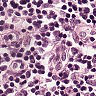
Metastatic tissue present: no